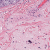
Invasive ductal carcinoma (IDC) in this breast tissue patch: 1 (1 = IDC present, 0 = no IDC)